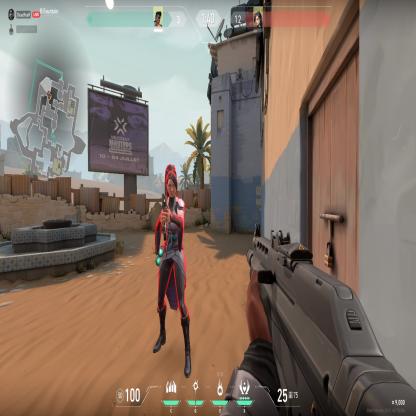
Label: enemy